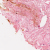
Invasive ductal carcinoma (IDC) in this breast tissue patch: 0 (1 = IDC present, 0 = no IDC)